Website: apple
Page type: payment
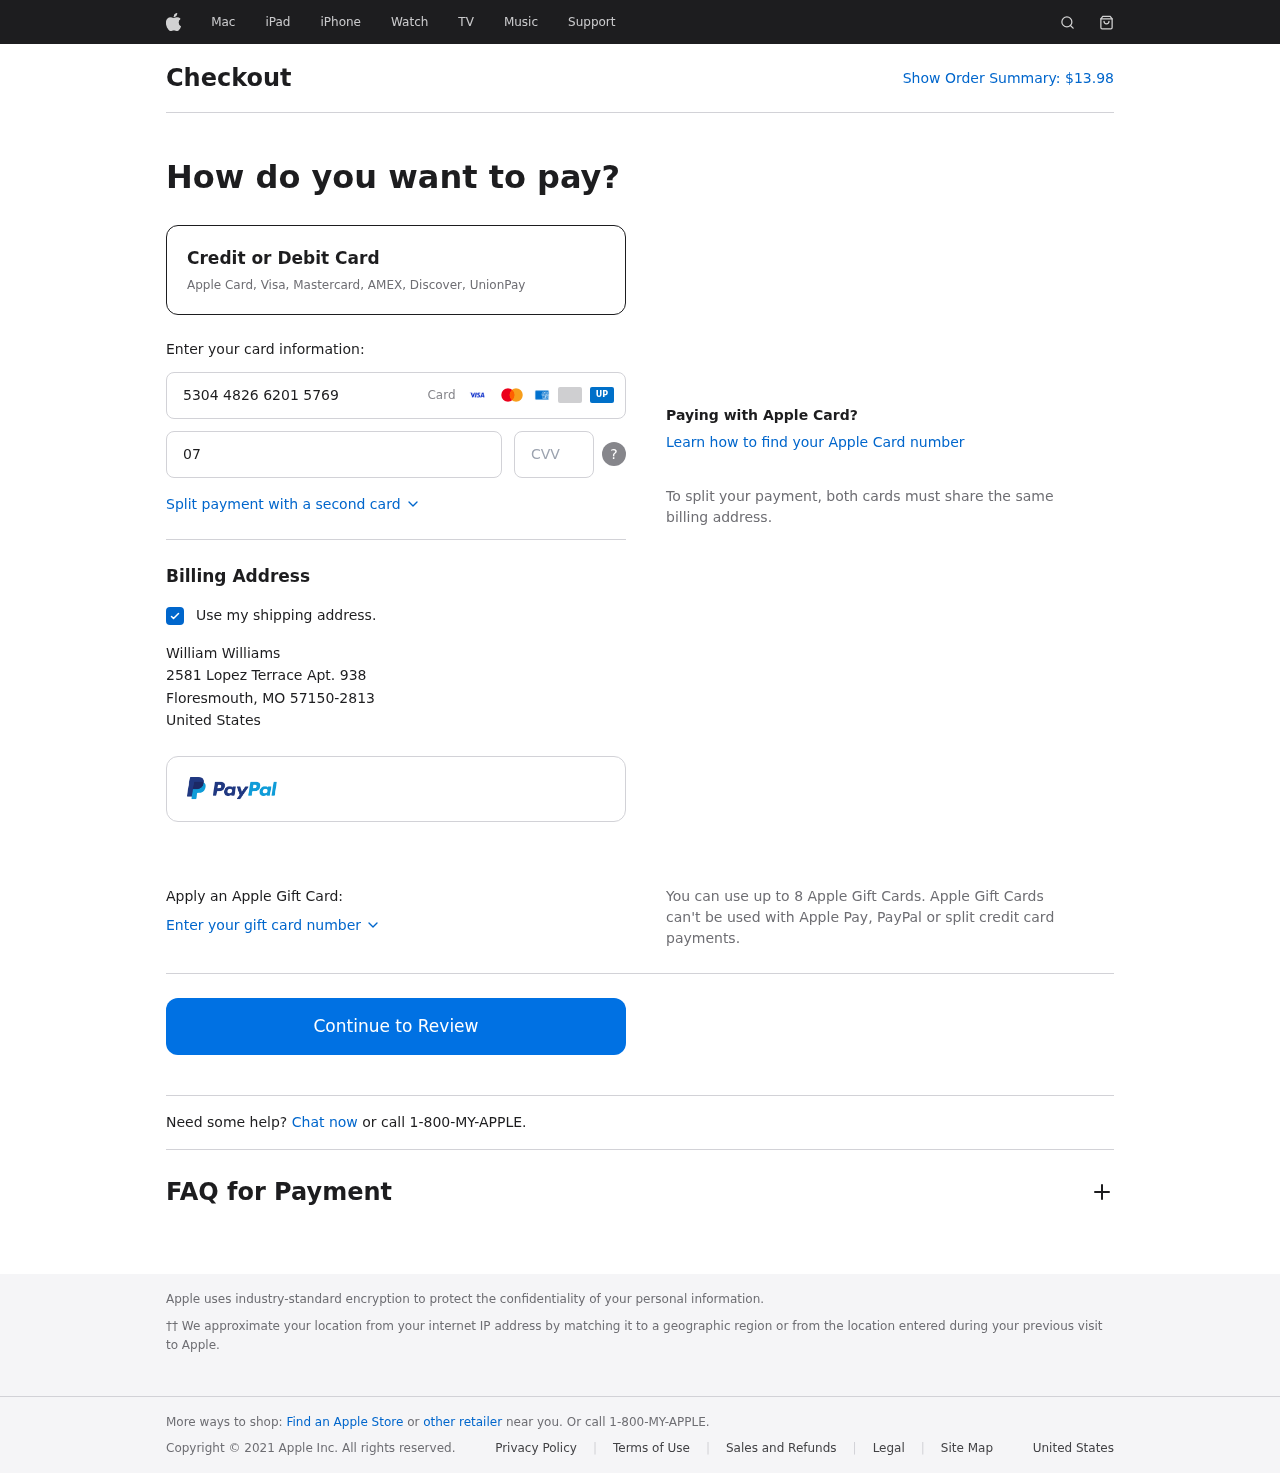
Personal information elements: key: PII_CARD_CVV
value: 641
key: PII_CARD_EXPIRY
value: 07/26
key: PII_CARD_NUMBER
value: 5304 4826 6201 5769
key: PII_CITY
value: Floresmouth
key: PII_COUNTRY
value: United States
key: PII_FULLNAME
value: William Williams
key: PII_POSTCODE_FULL
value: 57150-2813
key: PII_STATE_ABBR
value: MO
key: PII_STREET
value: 2581 Lopez Terrace Apt. 938
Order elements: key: ORDER_TOTAL
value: $13.98